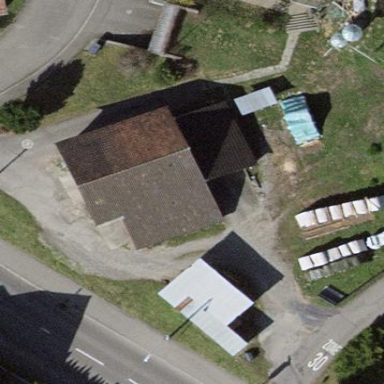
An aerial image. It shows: Farm auxiliary building.